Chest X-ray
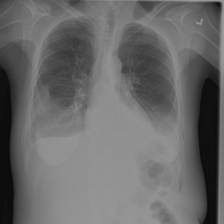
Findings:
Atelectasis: negative
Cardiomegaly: negative
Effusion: positive
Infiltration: negative
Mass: negative
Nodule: negative
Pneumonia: negative
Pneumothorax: negative
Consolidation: negative
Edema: negative
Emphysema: positive
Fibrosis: negative
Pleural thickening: negative
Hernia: negative